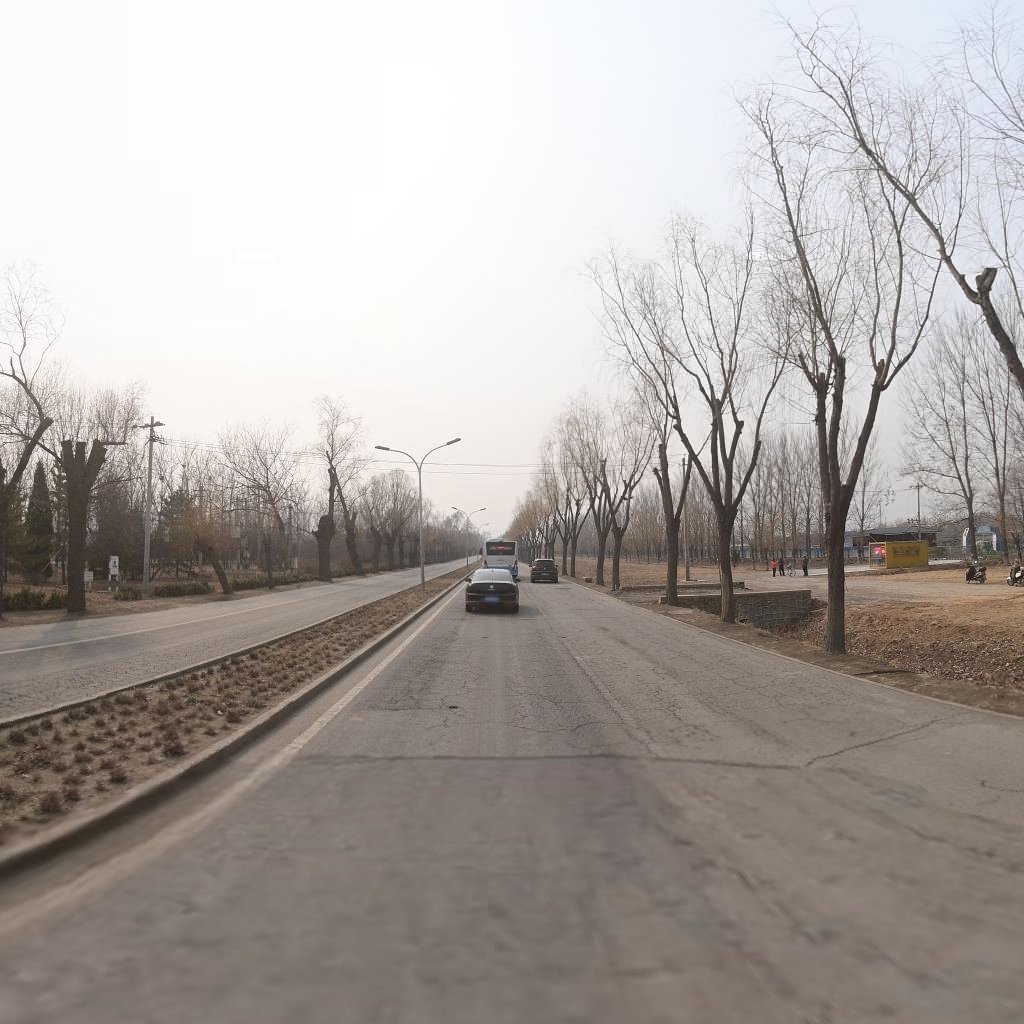
Region: Haidian
Road damage annotations: alligator crack, alligator crack